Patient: sex M, age 76
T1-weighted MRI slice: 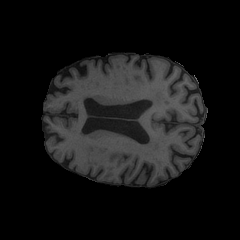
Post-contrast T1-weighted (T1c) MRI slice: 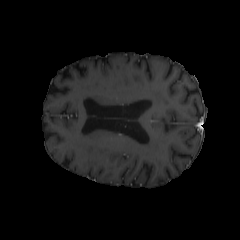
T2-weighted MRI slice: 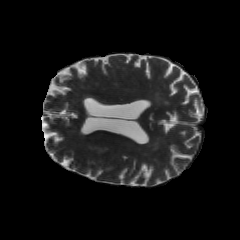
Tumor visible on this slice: yes
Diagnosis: Glioblastoma, IDH-wildtype
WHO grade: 4